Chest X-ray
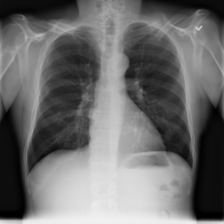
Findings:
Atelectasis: negative
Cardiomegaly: negative
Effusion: negative
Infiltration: negative
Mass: negative
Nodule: negative
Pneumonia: negative
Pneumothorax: negative
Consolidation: negative
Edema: negative
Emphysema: negative
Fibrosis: negative
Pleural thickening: negative
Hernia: negative